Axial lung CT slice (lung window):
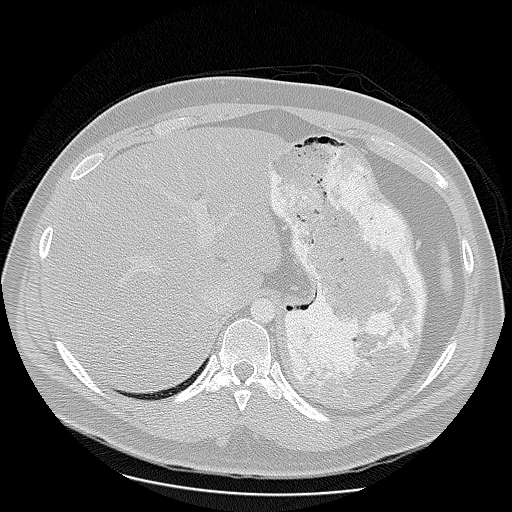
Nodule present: no